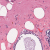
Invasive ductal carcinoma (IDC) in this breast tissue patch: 0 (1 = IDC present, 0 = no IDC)